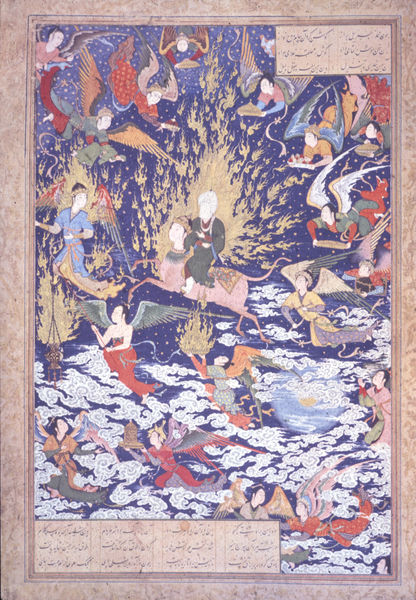
Titel: Nizami Ganjavi's "Kusrau und Shirin", Himmelfahrt des Propheten Mohammed
Künstler: Sultan Muhammad
Standort: London
Institution: British Library
Schlagwörter: blau, feuer, flügel, gott, himmel, kopf, wasser, weiß, wolken, frauen, gelb, grün, menschen, bewegung, braun, bunt, hut, köpfe, lampe, männer, nacht, orange, szene, zeichen, rot, schnee, hochformat, malerei, ornament, rahmen, gold, mantel, gewänder, blatt, krone, fliegen, kreis, pferd, pferde, reiter, engel, reiten, ritt, farbig, holzschnitt, japan, schiff, schrift, papier, abstrakt, farbe, lila, violett, rand, figuren, könig, soldaten, schriftzeichen, flamme, buch, vergoldet, orient, orientalisch, flammen, schweben, asien, druck, sterne, druckgrafik, seite, illustration, text, beschriftung, asiatisch, koloriert, kugel, herrscher, buchdruck, buchseite, china, pergament, arabisch, götter, pfer, kentaur, zentaur, mittelalter, gedicht, krieger, seelen, fabelwesen, stute, wolkne, jubel, geflügelt, indien, turban, miniatur, chimäre, prophet, fackel, islam, persien, verse, universum, mittelalterlich, handschrift, fische, himmelfahrt, wolkenfetzen, helios, planet, kalligraphie, funken, mandorla, buchmalerei, muslimisch, islamisch, aura, moslem, iran, persisch, kalligrafie, sure, mohammed, textfelder, engelsschaar, erdkugek, feuerzungen, huris, inkunable, kenraur, sxhrift, arabische schriftzeichen, japaner, seraphim, cherubim, engelsflügel, schahname, nachtreise, hidschra, muhammed, cherubime, chimera, chimerer